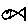
Label: fish